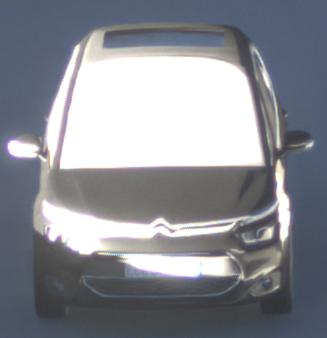
Make: Citroen
Model: Grand C4 Picasso VTi 120
Detailed model: Grand C4 Picasso (II)
Model produced from: 2013/10
Model produced until: 2015/02
Doors: 5
Color: black
Road condition: dry road
Daytime: sunrise or sunset
Contrast: high contrast